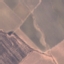
Land use / land cover: AnnualCrop